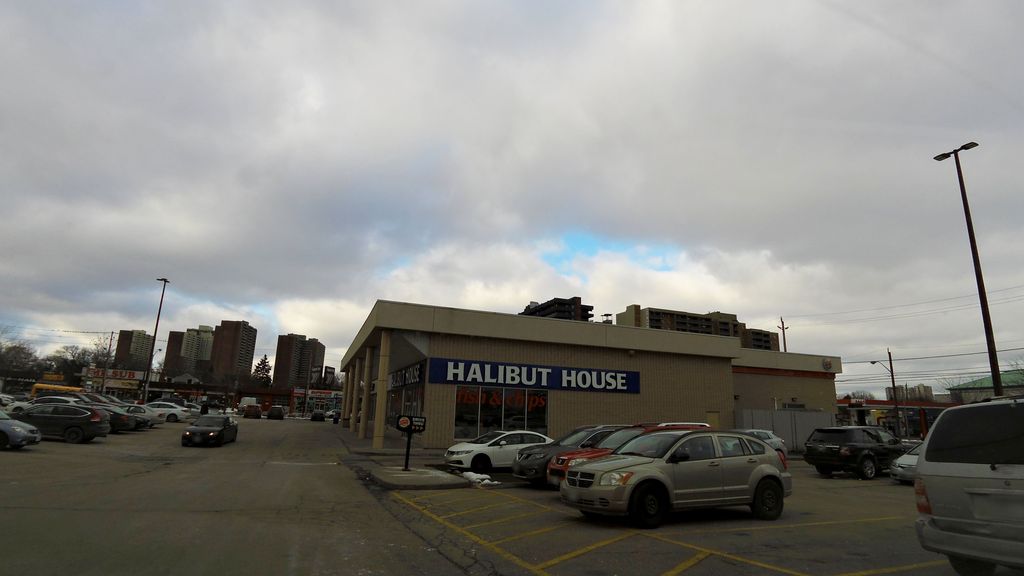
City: toronto